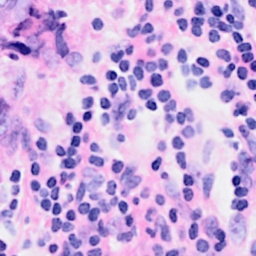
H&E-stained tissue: Breast